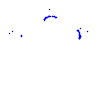
Particle: proton